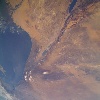
Label: land